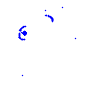
Particle: electron